Interaction volume radius: 10 \u00c5
Interaction volume height: 20 \u00c5
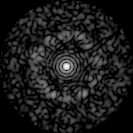
Disorder parameter: 0.8085